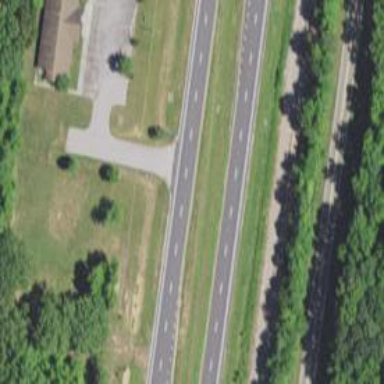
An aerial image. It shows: Trunk highway.